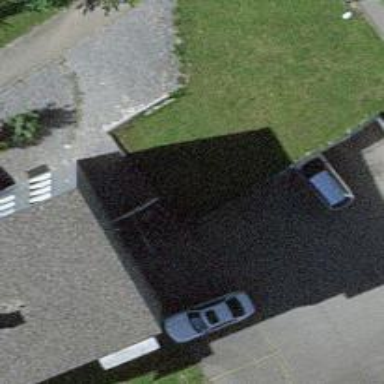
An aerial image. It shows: Parking entrance.